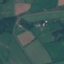
Land use / land cover: Pasture